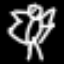
Label: angel